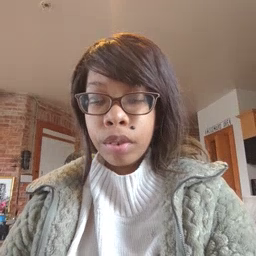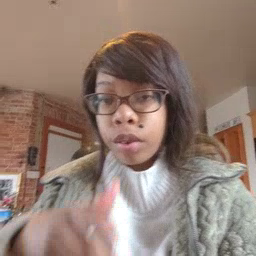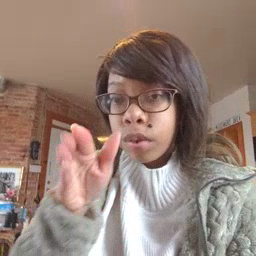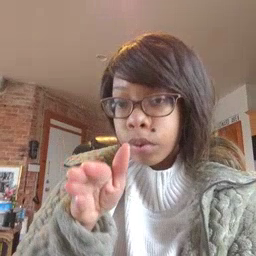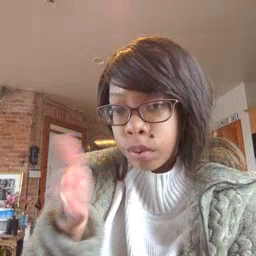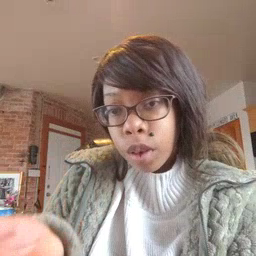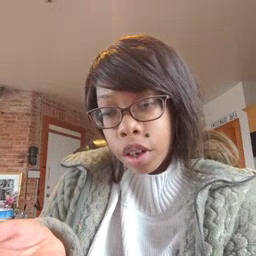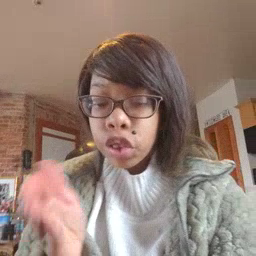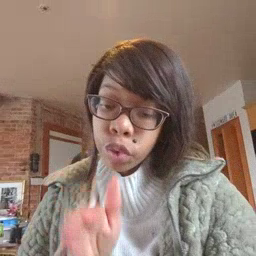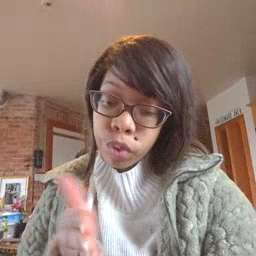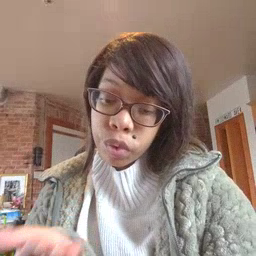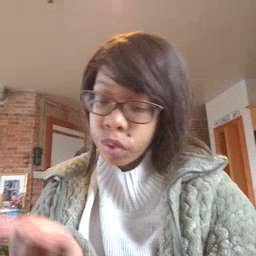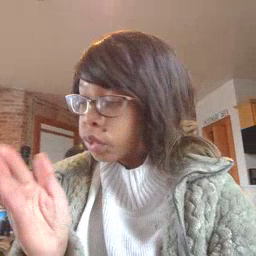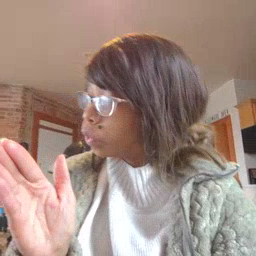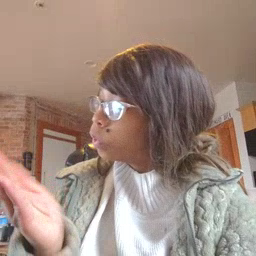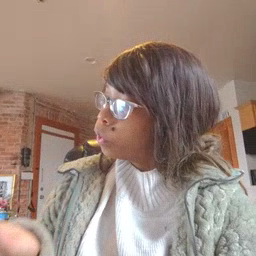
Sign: book